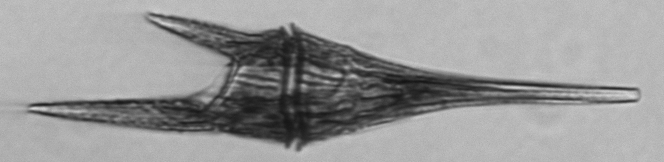
Label: Tripos_furca